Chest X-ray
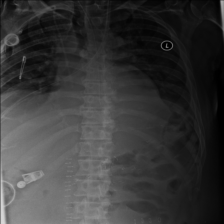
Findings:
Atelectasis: negative
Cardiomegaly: negative
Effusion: negative
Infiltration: negative
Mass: negative
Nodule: negative
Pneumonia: negative
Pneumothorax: negative
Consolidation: negative
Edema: negative
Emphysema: negative
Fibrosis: negative
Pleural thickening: negative
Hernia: negative